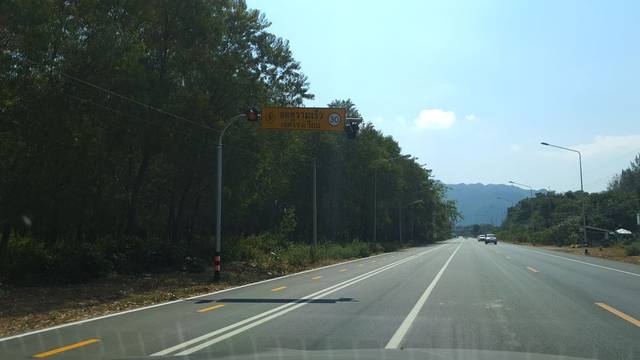
Region: Thailand
Coordinates: 12.253, 99.964